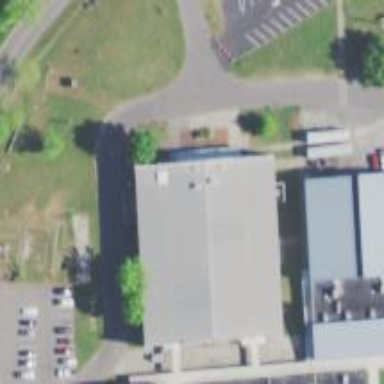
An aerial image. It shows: School building.